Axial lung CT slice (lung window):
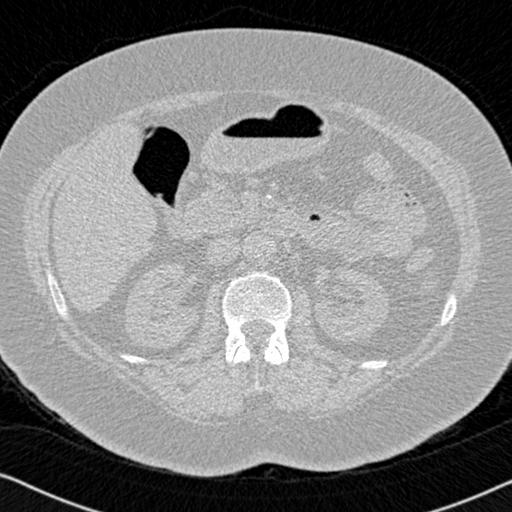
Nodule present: no